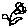
Label: flower